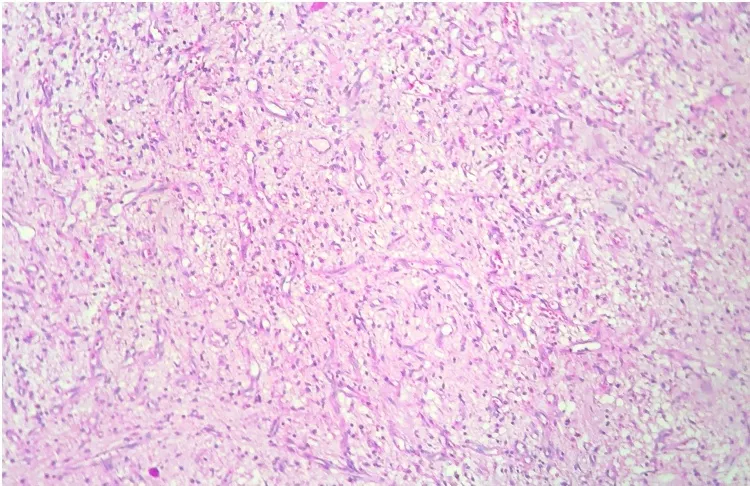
The fibromixoid sarcoma is shown. Myxoid areas and a swirling whorled growth pattern can be seen. Hematoxylin/Eosin, X100.
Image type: pathology (h&e)